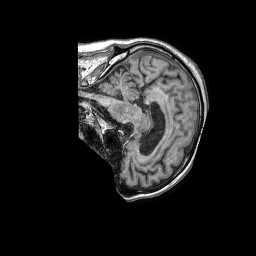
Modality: T1w
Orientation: sagittal
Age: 73
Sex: male
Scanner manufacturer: philips
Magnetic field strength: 1.5 T
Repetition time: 0.007576 s
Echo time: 0.003468 s